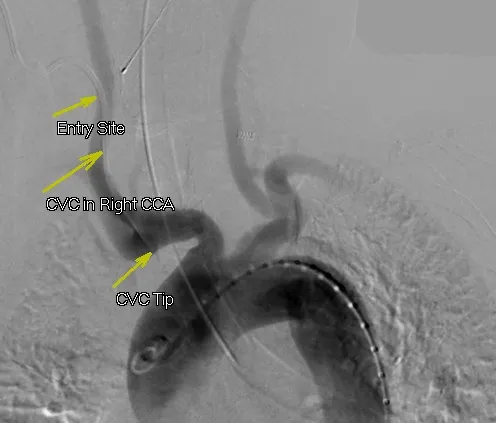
Arch aortogram demonstrating the right-sided central venous catheter entry site into his right common carotid artery and the tip in his innominate artery.
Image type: radiology (ct)